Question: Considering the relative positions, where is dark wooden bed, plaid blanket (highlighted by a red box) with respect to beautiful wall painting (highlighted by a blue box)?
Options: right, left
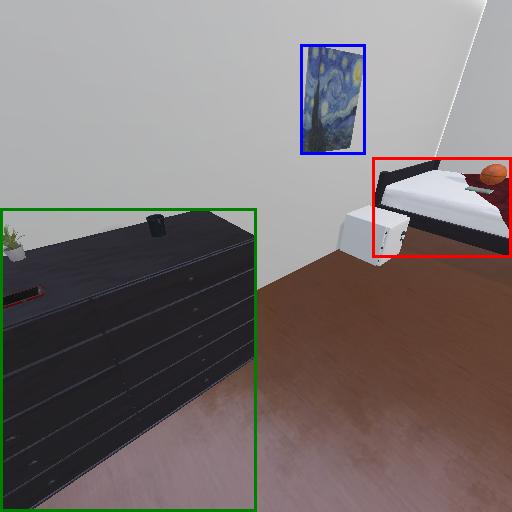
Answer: right